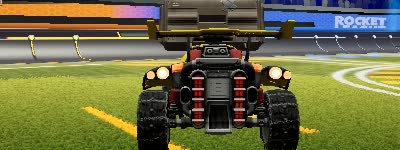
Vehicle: octane